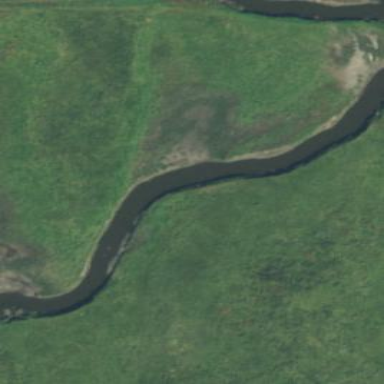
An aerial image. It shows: River flowing through natural water landscape.